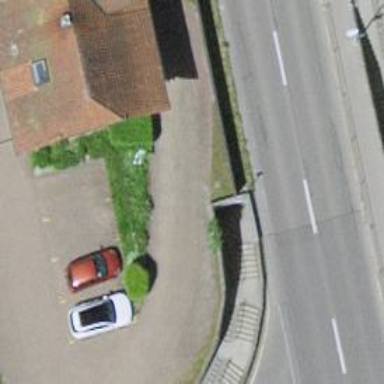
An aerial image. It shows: Tunnel footway.